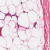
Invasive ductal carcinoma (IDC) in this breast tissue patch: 0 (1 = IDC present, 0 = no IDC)